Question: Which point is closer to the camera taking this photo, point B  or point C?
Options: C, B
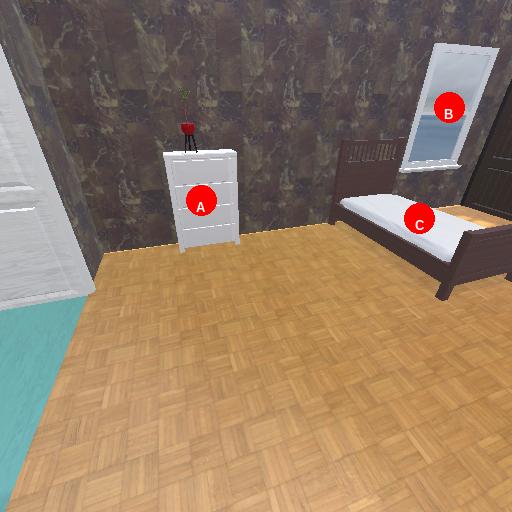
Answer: C